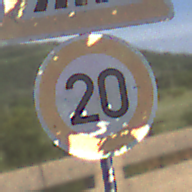
Verkehrszeichen: Geschwindigkeit20
Zusatzzeichen oben: FussgaengerueberwegLinks
Umgebung: Outdoor, RoadRail
Tageszeit: MorningAfternoon
Wetter: PartlyCloudy
Licht: Natural
Jahreszeit: NotSpecified
Kontrast: HighContrast